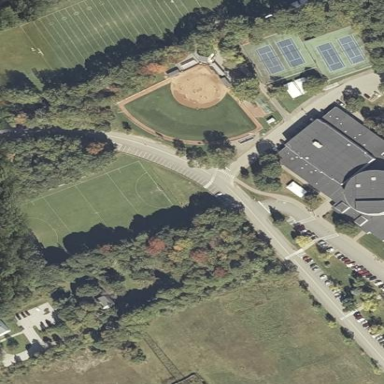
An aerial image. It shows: Field hockey pitch where players can enjoy the sport.